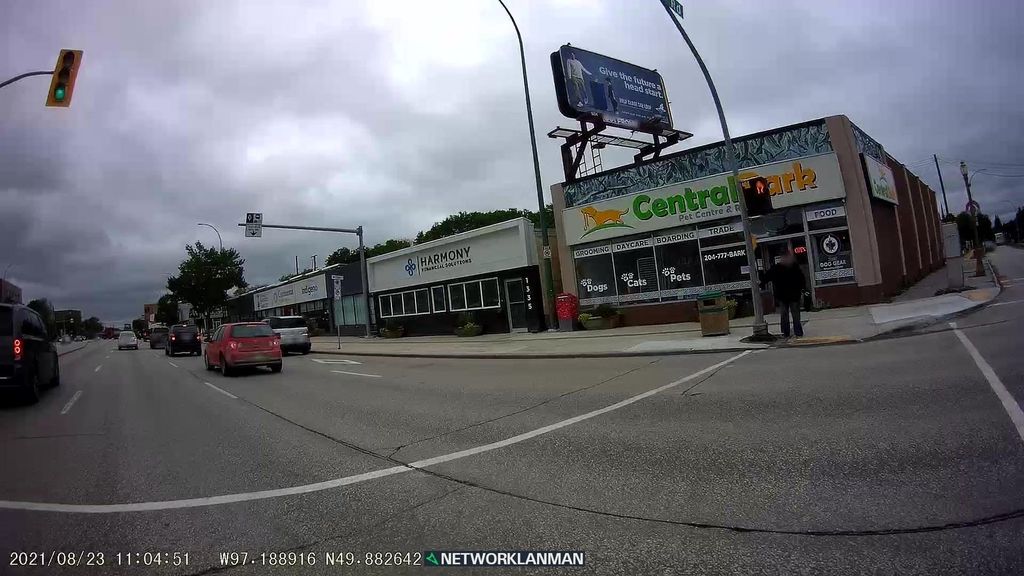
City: winnipeg